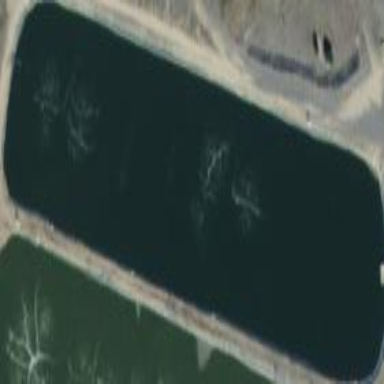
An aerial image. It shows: Reservoir filled with wastewater.